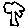
Label: tree